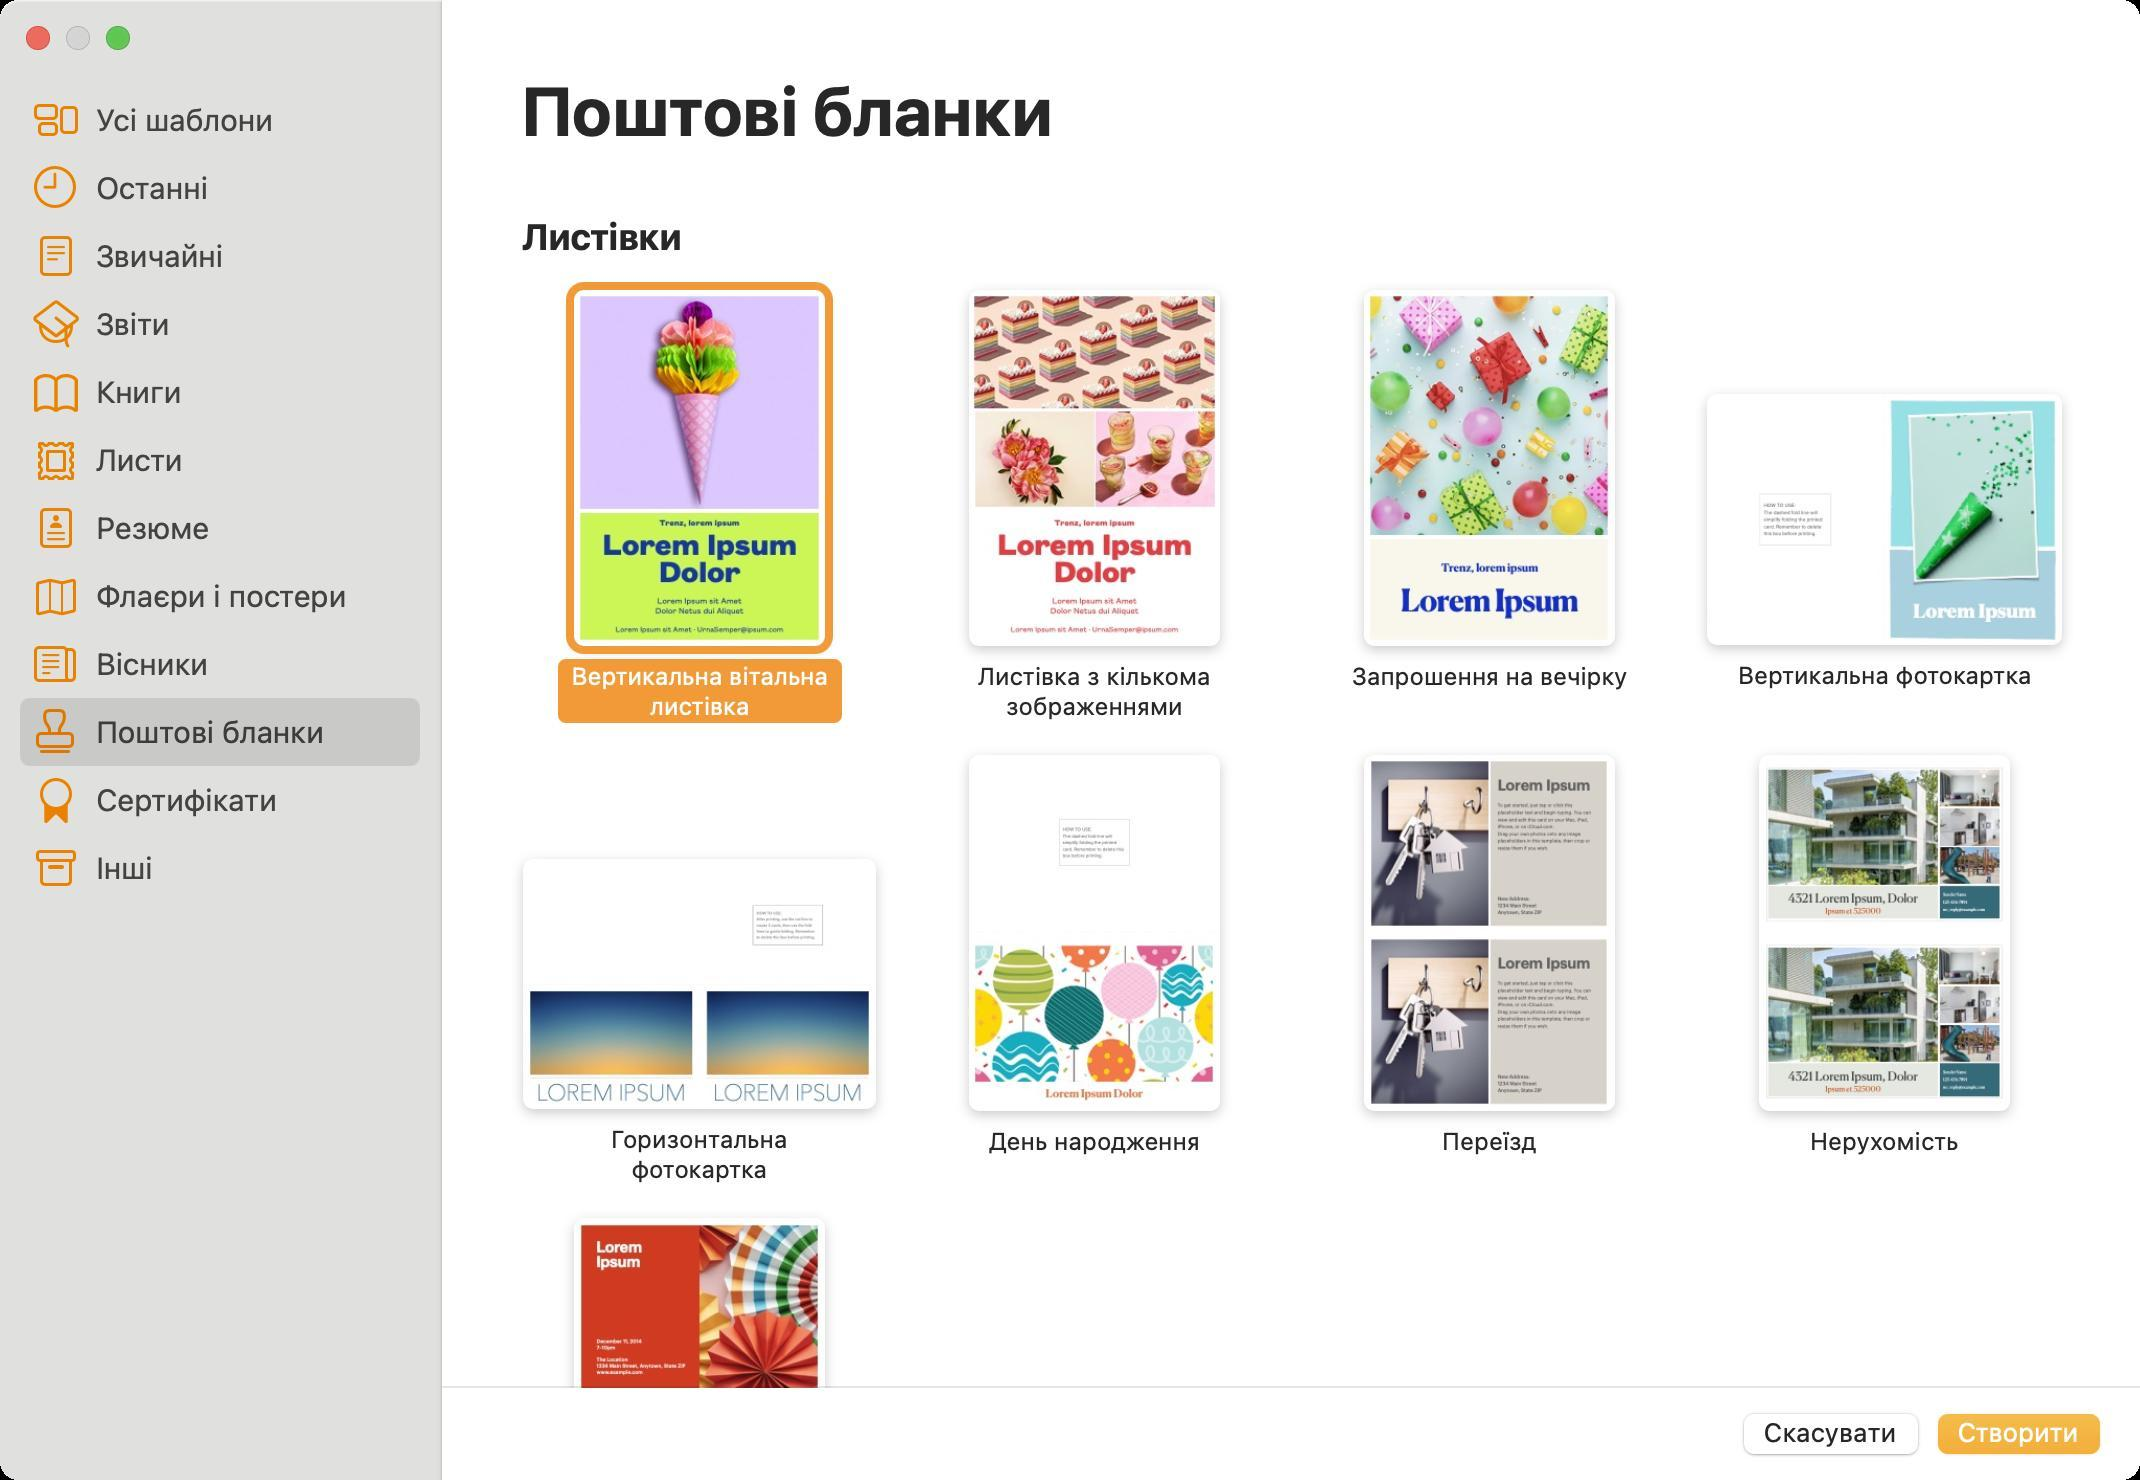
Accessibility tree:
{"name": "", "role": "AXWindow", "description": null, "role_description": "звичайне вікно", "value": null, "position": "325.00;168.00", "size": "1070;740", "children": [{"name": null, "role": "AXSplitGroup", "description": null, "role_description": "група розділених областей", "value": null, "position": "0.00;0.00", "size": "1070;740", "children": [{"name": null, "role": "AXScrollArea", "description": null, "role_description": "область прокручування", "value": null, "position": "0.00;43.00", "size": "220;668", "children": [{"name": null, "role": "AXTable", "description": null, "role_description": "таблиця", "value": null, "position": "0.00;43.00", "size": "220;668", "children": [{"name": null, "role": "AXRow", "description": null, "role_description": "рядок таблиці", "value": null, "position": "0.00;43.00", "size": "220;34", "children": [{"name": null, "role": "AXCell", "description": null, "role_description": "комірка", "value": null, "position": "16.00;43.00", "size": "188;34", "children": [{"name": null, "role": "AXStaticText", "description": null, "role_description": "текст", "value": "Усі шаблони", "position": "46.00;50.50", "size": "158;19", "children": []}]}]}, {"name": null, "role": "AXRow", "description": null, "role_description": "рядок таблиці", "value": null, "position": "0.00;77.00", "size": "220;34", "children": [{"name": null, "role": "AXCell", "description": null, "role_description": "комірка", "value": null, "position": "16.00;77.00", "size": "188;34", "children": [{"name": null, "role": "AXStaticText", "description": null, "role_description": "текст", "value": "Останні", "position": "46.00;84.50", "size": "158;19", "children": []}]}]}, {"name": null, "role": "AXRow", "description": null, "role_description": "рядок таблиці", "value": null, "position": "0.00;111.00", "size": "220;34", "children": [{"name": null, "role": "AXCell", "description": null, "role_description": "комірка", "value": null, "position": "16.00;111.00", "size": "188;34", "children": [{"name": null, "role": "AXStaticText", "description": null, "role_description": "текст", "value": "Звичайні", "position": "46.00;118.50", "size": "158;19", "children": []}]}]}, {"name": null, "role": "AXRow", "description": null, "role_description": "рядок таблиці", "value": null, "position": "0.00;145.00", "size": "220;34", "children": [{"name": null, "role": "AXCell", "description": null, "role_description": "комірка", "value": null, "position": "16.00;145.00", "size": "188;34", "children": [{"name": null, "role": "AXStaticText", "description": null, "role_description": "текст", "value": "Звіти", "position": "46.00;152.50", "size": "158;19", "children": []}]}]}, {"name": null, "role": "AXRow", "description": null, "role_description": "рядок таблиці", "value": null, "position": "0.00;179.00", "size": "220;34", "children": [{"name": null, "role": "AXCell", "description": null, "role_description": "комірка", "value": null, "position": "16.00;179.00", "size": "188;34", "children": [{"name": null, "role": "AXStaticText", "description": null, "role_description": "текст", "value": "Книги", "position": "46.00;186.50", "size": "158;19", "children": []}]}]}, {"name": null, "role": "AXRow", "description": null, "role_description": "рядок таблиці", "value": null, "position": "0.00;213.00", "size": "220;34", "children": [{"name": null, "role": "AXCell", "description": null, "role_description": "комірка", "value": null, "position": "16.00;213.00", "size": "188;34", "children": [{"name": null, "role": "AXStaticText", "description": null, "role_description": "текст", "value": "Листи", "position": "46.00;220.50", "size": "158;19", "children": []}]}]}, {"name": null, "role": "AXRow", "description": null, "role_description": "рядок таблиці", "value": null, "position": "0.00;247.00", "size": "220;34", "children": [{"name": null, "role": "AXCell", "description": null, "role_description": "комірка", "value": null, "position": "16.00;247.00", "size": "188;34", "children": [{"name": null, "role": "AXStaticText", "description": null, "role_description": "текст", "value": "Резюме", "position": "46.00;254.50", "size": "158;19", "children": []}]}]}, {"name": null, "role": "AXRow", "description": null, "role_description": "рядок таблиці", "value": null, "position": "0.00;281.00", "size": "220;34", "children": [{"name": null, "role": "AXCell", "description": null, "role_description": "комірка", "value": null, "position": "16.00;281.00", "size": "188;34", "children": [{"name": null, "role": "AXStaticText", "description": null, "role_description": "текст", "value": "Флаєри і постери", "position": "46.00;288.50", "size": "158;19", "children": []}]}]}, {"name": null, "role": "AXRow", "description": null, "role_description": "рядок таблиці", "value": null, "position": "0.00;315.00", "size": "220;34", "children": [{"name": null, "role": "AXCell", "description": null, "role_description": "комірка", "value": null, "position": "16.00;315.00", "size": "188;34", "children": [{"name": null, "role": "AXStaticText", "description": null, "role_description": "текст", "value": "Вісники", "position": "46.00;322.50", "size": "158;19", "children": []}]}]}, {"name": null, "role": "AXRow", "description": null, "role_description": "рядок таблиці", "value": null, "position": "0.00;349.00", "size": "220;34", "children": [{"name": null, "role": "AXCell", "description": null, "role_description": "комірка", "value": null, "position": "16.00;349.00", "size": "188;34", "children": [{"name": null, "role": "AXStaticText", "description": null, "role_description": "текст", "value": "Поштові бланки", "position": "46.00;356.50", "size": "158;19", "children": []}]}]}, {"name": null, "role": "AXRow", "description": null, "role_description": "рядок таблиці", "value": null, "position": "0.00;383.00", "size": "220;34", "children": [{"name": null, "role": "AXCell", "description": null, "role_description": "комірка", "value": null, "position": "16.00;383.00", "size": "188;34", "children": [{"name": null, "role": "AXStaticText", "description": null, "role_description": "текст", "value": "Сертифікати", "position": "46.00;390.50", "size": "158;19", "children": []}]}]}, {"name": null, "role": "AXRow", "description": null, "role_description": "рядок таблиці", "value": null, "position": "0.00;417.00", "size": "220;34", "children": [{"name": null, "role": "AXCell", "description": null, "role_description": "комірка", "value": null, "position": "16.00;417.00", "size": "188;34", "children": [{"name": null, "role": "AXStaticText", "description": null, "role_description": "текст", "value": "Інші", "position": "46.00;424.50", "size": "158;19", "children": []}]}]}, {"name": null, "role": "AXColumn", "description": null, "role_description": "стовпчик", "value": null, "position": "10.00;43.00", "size": "200;668", "children": []}]}]}, {"name": null, "role": "AXSplitter", "description": null, "role_description": "роздільник", "value": 220.0, "position": "220.00;38.00", "size": "1;702", "children": []}, {"name": null, "role": "AXScrollArea", "description": null, "role_description": "область прокручування", "value": null, "position": "221.00;0.00", "size": "849;694", "children": [{"name": null, "role": "AXList", "description": null, "role_description": "колекція", "value": null, "position": "221.00;88.00", "size": "849;1594", "children": [{"name": null, "role": "AXList", "description": null, "role_description": "розділ", "value": null, "position": "255.00;98.00", "size": "782;700", "children": [{"name": null, "role": "AXGroup", "description": null, "role_description": "група", "value": null, "position": "255.00;98.00", "size": "782;700", "children": []}, {"name": null, "role": "AXButton", "description": "Вертикальна вітальна листівка, Документ із зразком зображення, синім текстом на зеленому тлі на передній стороні та стандартним форматуванням листівки на звороті", "role_description": "кнопка", "value": null, "position": "255.00;135.00", "size": "190;236", "children": [{"name": null, "role": "AXStaticText", "description": null, "role_description": "текст", "value": "‎⁨Вертикальна вітальна листівка⁩", "position": "280.00;330.50", "size": "140;30", "children": []}, {"name": null, "role": "AXImage", "description": "", "role_description": "зображення", "value": null, "position": "287.00;145.00", "size": "126;178", "children": []}]}, {"name": null, "role": "AXButton", "description": "Листівка з кількома зображеннями, Документ із трьома місцями для зображень і червоним текстом на білому тлі спереду та стандартним форматуванням для листівки на звороті", "role_description": "кнопка", "value": null, "position": "452.50;135.00", "size": "190;236", "children": [{"name": null, "role": "AXStaticText", "description": null, "role_description": "текст", "value": "‎⁨Листівка з кількома зображеннями⁩", "position": "483.50;330.50", "size": "128;30", "children": []}, {"name": null, "role": "AXImage", "description": "", "role_description": "зображення", "value": null, "position": "484.50;145.00", "size": "126;178", "children": []}]}, {"name": null, "role": "AXButton", "description": "Запрошення на вечірку, Двосторонній документ зі зразками зображень і синім текстом на сіруватому тлі", "role_description": "кнопка", "value": null, "position": "650.00;135.00", "size": "190;220", "children": [{"name": null, "role": "AXStaticText", "description": null, "role_description": "текст", "value": "‎⁨Запрошення на вечірку⁩", "position": "672.00;330.50", "size": "146;15", "children": []}, {"name": null, "role": "AXImage", "description": "", "role_description": "зображення", "value": null, "position": "682.00;145.00", "size": "126;178", "children": []}]}, {"name": null, "role": "AXButton", "description": "Вертикальна фотокартка, Документ, що має обкладинку зі зразком зображення на блакитному тлі з порожньою серединою та лініями згину", "role_description": "кнопка", "value": null, "position": "847.50;187.00", "size": "190;182", "children": [{"name": null, "role": "AXStaticText", "description": null, "role_description": "текст", "value": "‎⁨Вертикальна фотокартка⁩", "position": "865.00;330.00", "size": "155;30", "children": []}, {"name": null, "role": "AXImage", "description": "", "role_description": "зображення", "value": null, "position": "853.50;197.00", "size": "178;126", "children": []}]}, {"name": null, "role": "AXButton", "description": "Горизонтальна фотокартка, Документ у горизонтальній орієнтації, який відформатований для двох карток з обкладинками й має зразки для зображень над текстом подяки та порожнім вмістом", "role_description": "кнопка", "value": null, "position": "255.00;419.50", "size": "190;182", "children": [{"name": null, "role": "AXStaticText", "description": null, "role_description": "текст", "value": "‎⁨Горизонтальна фотокартка⁩", "position": "300.00;562.00", "size": "100;30", "children": []}, {"name": null, "role": "AXImage", "description": "", "role_description": "зображення", "value": null, "position": "261.50;429.50", "size": "176;125", "children": []}]}, {"name": null, "role": "AXButton", "description": "День народження, Документ, що має обкладинку з вісьмома барвистими кульками над привітанням із днем народження і порожньою серединою", "role_description": "кнопка", "value": null, "position": "452.50;367.50", "size": "190;220", "children": [{"name": null, "role": "AXStaticText", "description": null, "role_description": "текст", "value": "‎⁨День народження⁩", "position": "490.50;563.00", "size": "114;15", "children": []}, {"name": null, "role": "AXImage", "description": "", "role_description": "зображення", "value": null, "position": "484.50;377.50", "size": "126;178", "children": []}]}, {"name": null, "role": "AXButton", "description": "Переїзд, Документ із двома листівками приглушених кольорів, що має зразки для тексту і зображення на передньому боці та стандартне форматування листівок на задньому", "role_description": "кнопка", "value": null, "position": "650.00;367.50", "size": "190;220", "children": [{"name": null, "role": "AXStaticText", "description": null, "role_description": "текст", "value": "‎⁨Переїзд⁩", "position": "717.00;563.00", "size": "56;15", "children": []}, {"name": null, "role": "AXImage", "description": "", "role_description": "зображення", "value": null, "position": "682.00;377.50", "size": "126;178", "children": []}]}, {"name": null, "role": "AXButton", "description": "Нерухомість, Документ із двома листівками, що мають місця для кількох зображень і тексту на передньому боці та стандартне форматування листівок на задньому", "role_description": "кнопка", "value": null, "position": "847.50;367.50", "size": "190;220", "children": [{"name": null, "role": "AXStaticText", "description": null, "role_description": "текст", "value": "‎⁨Нерухомість⁩", "position": "901.00;563.00", "size": "82;15", "children": []}, {"name": null, "role": "AXImage", "description": "", "role_description": "зображення", "value": null, "position": "879.50;377.50", "size": "126;178", "children": []}]}, {"name": null, "role": "AXButton", "description": "Горизонтальна вітальна листівка, Документ із двома червоними листівками, що мають місця для одного великого зображення і тексту на передньому боці та стандартне форматування листівок на задньому", "role_description": "кнопка", "value": null, "position": "255.00;599.00", "size": "190;236", "children": [{"name": null, "role": "AXStaticText", "description": null, "role_description": "текст", "value": "‎⁨Горизонтальна вітальна листівка⁩", "position": "294.50;794.50", "size": "110;30", "children": []}, {"name": null, "role": "AXImage", "description": "", "role_description": "зображення", "value": null, "position": "287.00;609.00", "size": "126;178", "children": []}]}, {"name": null, "role": "AXGroup", "description": null, "role_description": "група", "value": null, "position": "261.00;108.00", "size": "769;37", "children": [{"name": null, "role": "AXUnknown", "description": "Листівки", "role_description": "невідомо", "value": null, "position": "261.00;108.00", "size": "769;37", "children": [{"name": null, "role": "AXStaticText", "description": null, "role_description": "текст", "value": "Листівки", "position": "259.00;108.00", "size": "773;21", "children": []}]}]}]}, {"name": null, "role": "AXList", "description": null, "role_description": "розділ", "value": null, "position": "255.00;796.00", "size": "782;276", "children": [{"name": null, "role": "AXGroup", "description": null, "role_description": "група", "value": null, "position": "255.00;796.00", "size": "782;276", "children": []}, {"name": null, "role": "AXButton", "description": "Класичний конверт, Полотно розміром із конверт із текстом у традиційному стилі", "role_description": "кнопка", "value": null, "position": "255.00;890.00", "size": "190;132", "children": [{"name": null, "role": "AXStaticText", "description": null, "role_description": "текст", "value": "‎⁨Класичний конверт⁩", "position": "288.50;996.50", "size": "123;16", "children": []}, {"name": null, "role": "AXImage", "description": "", "role_description": "зображення", "value": null, "position": "261.00;900.00", "size": "178;89", "children": []}]}, {"name": null, "role": "AXButton", "description": "Модерний конверт, Полотно розміром із конверт із текстом у сучасному стилі", "role_description": "кнопка", "value": null, "position": "452.50;890.00", "size": "190;132", "children": [{"name": null, "role": "AXStaticText", "description": null, "role_description": "текст", "value": "‎⁨Модерний конверт⁩", "position": "487.50;996.50", "size": "120;16", "children": []}, {"name": null, "role": "AXImage", "description": "", "role_description": "зображення", "value": null, "position": "458.50;900.00", "size": "178;89", "children": []}]}, {"name": null, "role": "AXButton", "description": "Діловий конверт, Полотно розміром із конверт із текстом синього й чорного кольору", "role_description": "кнопка", "value": null, "position": "650.00;890.00", "size": "190;132", "children": [{"name": null, "role": "AXStaticText", "description": null, "role_description": "текст", "value": "‎⁨Діловий конверт⁩", "position": "692.00;996.50", "size": "106;16", "children": []}, {"name": null, "role": "AXImage", "description": "", "role_description": "зображення", "value": null, "position": "656.00;900.00", "size": "178;89", "children": []}]}, {"name": null, "role": "AXButton", "description": "Вишуканий конверт, Полотно розміром із конверт із текстом коричневого кольору", "role_description": "кнопка", "value": null, "position": "847.50;890.00", "size": "190;132", "children": [{"name": null, "role": "AXStaticText", "description": null, "role_description": "текст", "value": "‎⁨Вишуканий конверт⁩", "position": "879.50;996.50", "size": "126;16", "children": []}, {"name": null, "role": "AXImage", "description": "", "role_description": "зображення", "value": null, "position": "853.50;900.00", "size": "178;89", "children": []}]}, {"name": null, "role": "AXButton", "description": "Конверт — жирний шрифт, Полотно розміром із конверт із текстом сірого кольору та іменем відправника жирним шрифтом яскраво-рожевого кольору", "role_description": "кнопка", "value": null, "position": "255.00;1019.00", "size": "190;147", "children": [{"name": null, "role": "AXStaticText", "description": null, "role_description": "текст", "value": "‎⁨Конверт — жирний шрифт⁩", "position": "288.50;1125.50", "size": "123;30", "children": []}, {"name": null, "role": "AXImage", "description": "", "role_description": "зображення", "value": null, "position": "261.00;1029.00", "size": "178;89", "children": []}]}, {"name": null, "role": "AXButton", "description": "Приватний конверт, Полотно розміром із конверт із текстом чорного й блакитного кольору", "role_description": "кнопка", "value": null, "position": "452.50;1019.00", "size": "190;132", "children": [{"name": null, "role": "AXStaticText", "description": null, "role_description": "текст", "value": "‎⁨Приватний конверт⁩", "position": "485.50;1125.50", "size": "124;16", "children": []}, {"name": null, "role": "AXImage", "description": "", "role_description": "зображення", "value": null, "position": "458.50;1029.00", "size": "178;89", "children": []}]}, {"name": null, "role": "AXGroup", "description": null, "role_description": "група", "value": null, "position": "261.00;863.00", "size": "769;37", "children": [{"name": null, "role": "AXUnknown", "description": "Конверти", "role_description": "невідомо", "value": null, "position": "261.00;863.00", "size": "769;37", "children": [{"name": null, "role": "AXStaticText", "description": null, "role_description": "текст", "value": "Конверти", "position": "259.00;863.00", "size": "773;21", "children": []}]}]}]}, {"name": null, "role": "AXList", "description": null, "role_description": "розділ", "value": null, "position": "255.00;1070.00", "size": "782;453", "children": [{"name": null, "role": "AXGroup", "description": null, "role_description": "група", "value": null, "position": "255.00;1070.00", "size": "782;453", "children": []}, {"name": null, "role": "AXButton", "description": "Класичні візитівки, Документ із двома сторінками, відформатованими для вісімнадцяти візитівок із традиційним стилем тексту", "role_description": "кнопка", "value": null, "position": "255.00;1221.00", "size": "190;220", "children": [{"name": null, "role": "AXStaticText", "description": null, "role_description": "текст", "value": "‎⁨Класичні візитівки⁩", "position": "291.50;1416.50", "size": "117;15", "children": []}, {"name": null, "role": "AXImage", "description": "", "role_description": "зображення", "value": null, "position": "287.00;1231.00", "size": "126;178", "children": []}]}, {"name": null, "role": "AXButton", "description": "Модерні візитівки, Документ із двома сторінками, відформатованими для вісімнадцяти візитівок із текстом чорного кольору в сучасному стилі та малими блоками жовтого, червоного й синього кольору", "role_description": "кнопка", "value": null, "position": "452.50;1221.00", "size": "190;220", "children": [{"name": null, "role": "AXStaticText", "description": null, "role_description": "текст", "value": "‎⁨Модерні візитівки⁩", "position": "490.50;1416.50", "size": "114;15", "children": []}, {"name": null, "role": "AXImage", "description": "", "role_description": "зображення", "value": null, "position": "484.50;1231.00", "size": "126;178", "children": []}]}, {"name": null, "role": "AXButton", "description": "Візитівки, Документ із двома сторінками, відформатованими для вісімнадцяти візитівок із текстом синього й чорного кольору", "role_description": "кнопка", "value": null, "position": "650.00;1221.00", "size": "190;220", "children": [{"name": null, "role": "AXStaticText", "description": null, "role_description": "текст", "value": "‎⁨Візитівки⁩", "position": "713.50;1416.50", "size": "62;15", "children": []}, {"name": null, "role": "AXImage", "description": "", "role_description": "зображення", "value": null, "position": "682.00;1231.00", "size": "126;178", "children": []}]}, {"name": null, "role": "AXButton", "description": "Вишукані візитівки, Документ із двома сторінками, відформатованими для вісімнадцяти візитівок із текстом у коричневих відтінках", "role_description": "кнопка", "value": null, "position": "847.50;1221.00", "size": "190;220", "children": [{"name": null, "role": "AXStaticText", "description": null, "role_description": "текст", "value": "‎⁨Вишукані візитівки⁩", "position": "882.50;1416.50", "size": "120;15", "children": []}, {"name": null, "role": "AXImage", "description": "", "role_description": "зображення", "value": null, "position": "879.50;1231.00", "size": "126;178", "children": []}]}, {"name": null, "role": "AXButton", "description": "Візитівки — жирний шрифт, Документ із двома сторінками, відформатованими для вісімнадцяти візитівок із текстом сірого кольору й текстом для вашого імені жирним шрифтом рожевого кольору", "role_description": "кнопка", "value": null, "position": "255.00;1438.50", "size": "190;236", "children": [{"name": null, "role": "AXStaticText", "description": null, "role_description": "текст", "value": "‎⁨Візитівки — жирний шрифт⁩", "position": "285.50;1634.00", "size": "129;30", "children": []}, {"name": null, "role": "AXImage", "description": "", "role_description": "зображення", "value": null, "position": "287.00;1448.50", "size": "126;178", "children": []}]}, {"name": null, "role": "AXButton", "description": "Приватні візитівки, Документ із двома сторінками, відформатованими для вісімнадцяти візитівок із текстом чорного й блакитного кольору", "role_description": "кнопка", "value": null, "position": "452.50;1438.50", "size": "190;220", "children": [{"name": null, "role": "AXStaticText", "description": null, "role_description": "текст", "value": "‎⁨Приватні візитівки⁩", "position": "488.50;1634.00", "size": "118;15", "children": []}, {"name": null, "role": "AXImage", "description": "", "role_description": "зображення", "value": null, "position": "484.50;1448.50", "size": "126;178", "children": []}]}, {"name": null, "role": "AXGroup", "description": null, "role_description": "група", "value": null, "position": "261.00;1194.00", "size": "769;37", "children": [{"name": null, "role": "AXUnknown", "description": "Візитівки", "role_description": "невідомо", "value": null, "position": "261.00;1194.00", "size": "769;37", "children": [{"name": null, "role": "AXStaticText", "description": null, "role_description": "текст", "value": "Візитівки", "position": "259.00;1194.00", "size": "773;21", "children": []}]}]}]}]}, {"name": null, "role": "AXStaticText", "description": null, "role_description": "текст", "value": "Поштові бланки", "position": "259.00;35.00", "size": "270;40", "children": []}, {"name": null, "role": "AXScrollBar", "description": null, "role_description": "смуга прокручування", "value": 0.0, "position": "1054.00;0.00", "size": "16;694", "children": [{"name": null, "role": "AXValueIndicator", "description": null, "role_description": "індикатор значення", "value": 0.0, "position": "1058.00;1.00", "size": "12;296", "children": []}, {"name": null, "role": "AXButton", "description": null, "role_description": "кнопка-стрілка збільшення", "value": null, "position": "1054.00;0.00", "size": "0;0", "children": []}, {"name": null, "role": "AXButton", "description": null, "role_description": "кнопка-стрілка зменшення", "value": null, "position": "1054.00;0.00", "size": "0;0", "children": []}, {"name": null, "role": "AXButton", "description": null, "role_description": "кнопка наступної сторінки", "value": null, "position": "1058.00;297.50", "size": "12;396", "children": []}, {"name": null, "role": "AXButton", "description": null, "role_description": "кнопка попередньої сторінки", "value": null, "position": "1058.00;0.00", "size": "12;1", "children": []}]}]}, {"name": "Скасувати", "role": "AXButton", "description": null, "role_description": "кнопка", "value": null, "position": "865.00;702.00", "size": "101;32", "children": []}, {"name": "Створити", "role": "AXButton", "description": null, "role_description": "кнопка", "value": null, "position": "962.00;702.00", "size": "95;32", "children": []}]}, {"name": null, "role": "AXToolbar", "description": null, "role_description": "панель інструментів", "value": null, "position": "0.00;0.00", "size": "1070;38", "children": []}, {"name": null, "role": "AXButton", "description": null, "role_description": "кнопка закривання", "value": null, "position": "12.00;11.00", "size": "14;16", "children": []}, {"name": null, "role": "AXButton", "description": null, "role_description": "кнопка оптимізації", "value": null, "position": "52.00;11.00", "size": "14;16", "children": [{"name": null, "role": "AXGroup", "description": null, "role_description": "група", "value": null, "position": "52.00;11.00", "size": "14;16", "children": [{"name": null, "role": "AXGroup", "description": null, "role_description": "група", "value": null, "position": "52.00;11.00", "size": "14;16", "children": []}]}]}, {"name": null, "role": "AXButton", "description": null, "role_description": "кнопка згортання", "value": null, "position": "32.00;11.00", "size": "14;16", "children": []}]}